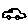
Label: car